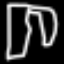
Label: pants